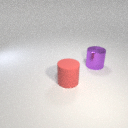
large purple metal cylinder behind large red rubber cylinder